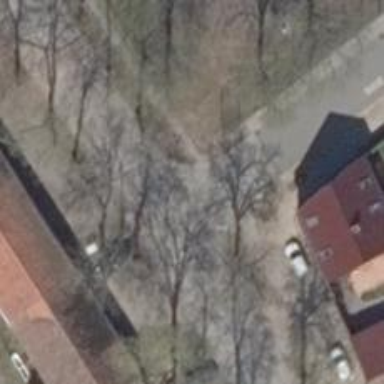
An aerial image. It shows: Residential road.